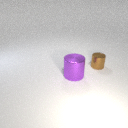
large purple metal cylinder to the left of small brown metal cylinder